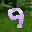
Label: 9